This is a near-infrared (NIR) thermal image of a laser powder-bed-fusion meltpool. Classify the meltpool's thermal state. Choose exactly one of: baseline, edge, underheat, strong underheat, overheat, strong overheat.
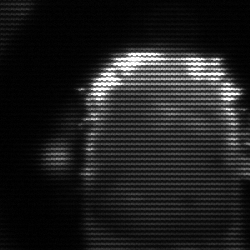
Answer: baseline